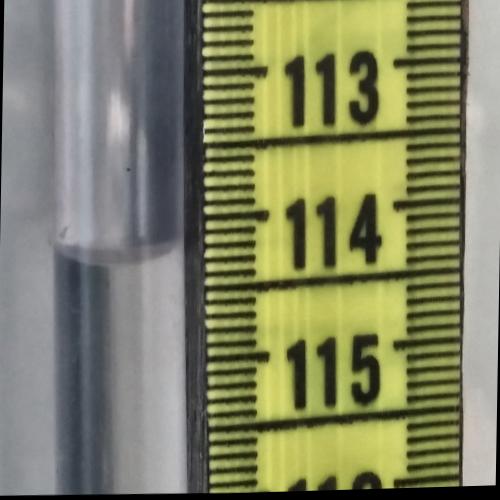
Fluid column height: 114.2 cm